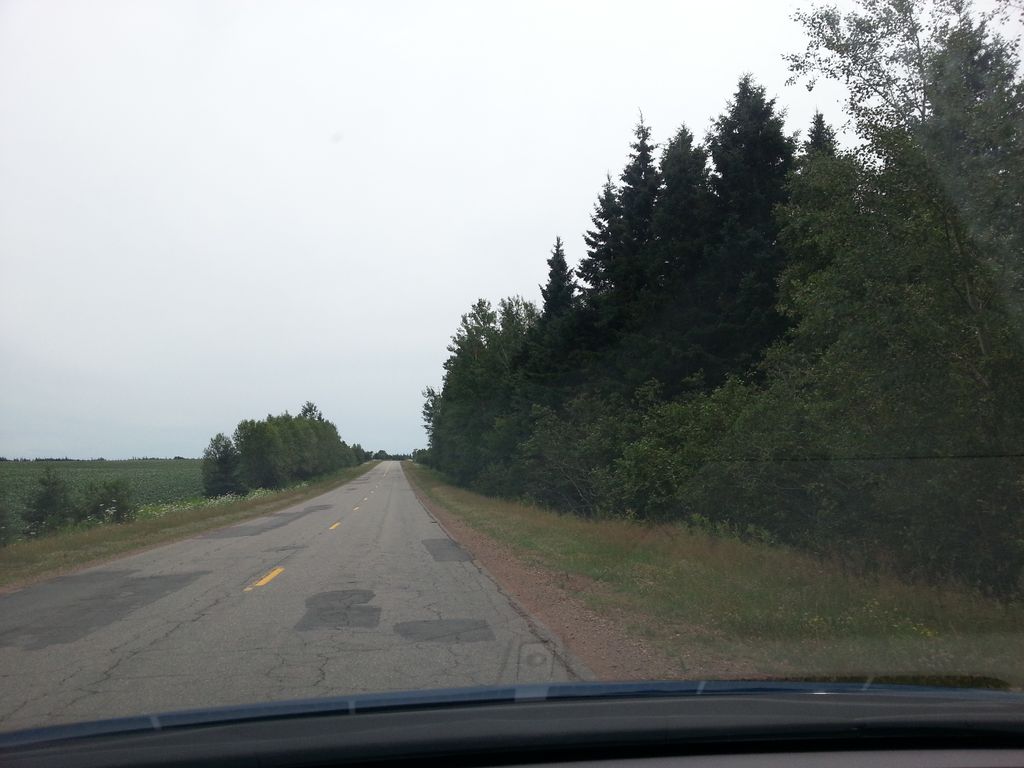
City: charlottetown